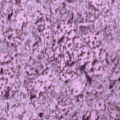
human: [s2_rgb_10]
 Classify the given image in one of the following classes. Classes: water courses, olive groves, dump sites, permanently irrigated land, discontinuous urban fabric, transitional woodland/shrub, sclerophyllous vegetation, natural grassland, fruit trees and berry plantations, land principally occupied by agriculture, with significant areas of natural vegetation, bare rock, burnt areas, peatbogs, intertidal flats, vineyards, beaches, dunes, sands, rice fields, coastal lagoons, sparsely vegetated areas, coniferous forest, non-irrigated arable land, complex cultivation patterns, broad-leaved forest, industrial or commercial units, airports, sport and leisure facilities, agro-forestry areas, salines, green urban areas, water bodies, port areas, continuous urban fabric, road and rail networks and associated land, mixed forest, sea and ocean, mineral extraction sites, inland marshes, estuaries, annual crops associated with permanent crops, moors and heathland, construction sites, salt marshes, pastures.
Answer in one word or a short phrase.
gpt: sea and ocean